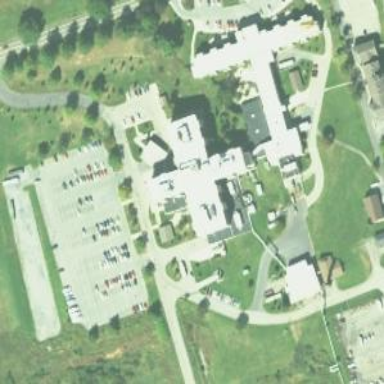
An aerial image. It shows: Nursing home building.